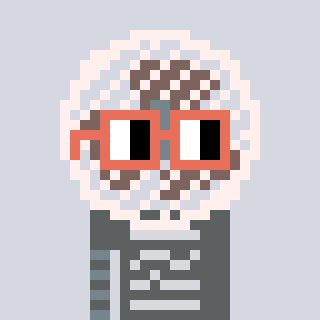
a pixel art character with square orange glasses, a fan-shaped head and a orange-colored body on a cool background